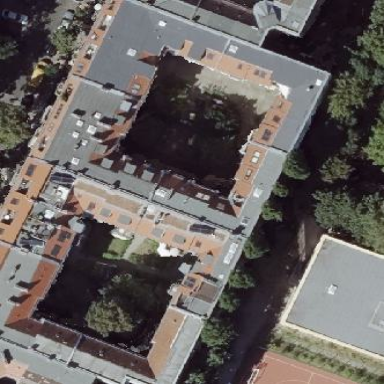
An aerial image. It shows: Residential building with unique double saltbox roof shape.